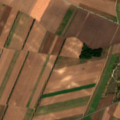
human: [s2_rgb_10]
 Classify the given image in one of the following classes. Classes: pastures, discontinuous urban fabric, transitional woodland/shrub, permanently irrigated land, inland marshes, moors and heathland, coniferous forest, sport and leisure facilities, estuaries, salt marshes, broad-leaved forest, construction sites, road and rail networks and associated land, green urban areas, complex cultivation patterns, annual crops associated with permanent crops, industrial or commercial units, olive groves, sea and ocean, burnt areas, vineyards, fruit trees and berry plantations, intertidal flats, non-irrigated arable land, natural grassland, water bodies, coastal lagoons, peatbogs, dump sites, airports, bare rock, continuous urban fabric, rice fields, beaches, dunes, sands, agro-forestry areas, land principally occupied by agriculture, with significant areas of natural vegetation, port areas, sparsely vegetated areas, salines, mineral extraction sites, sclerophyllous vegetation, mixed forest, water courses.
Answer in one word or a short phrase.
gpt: non-irrigated arable land, land principally occupied by agriculture, with significant areas of natural vegetation